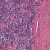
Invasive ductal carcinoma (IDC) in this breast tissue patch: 0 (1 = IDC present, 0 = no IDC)